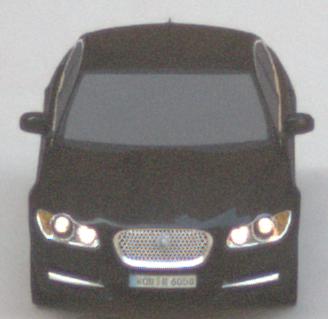
Make: Jaguar
Model: XF 3.0 V6
Detailed model: XF (X250) Limousine
Model produced from: 2010/02
Model produced until: 2010/10
Doors: 4
Color: black
Road condition: dry road
Daytime: morning or afternoon
Contrast: medium contrast